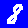
Digit: 8